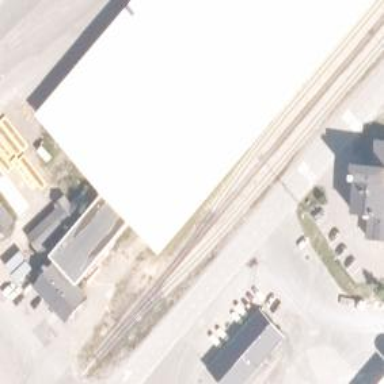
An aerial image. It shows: Rail spur service.